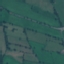
Land use / land cover: Pasture